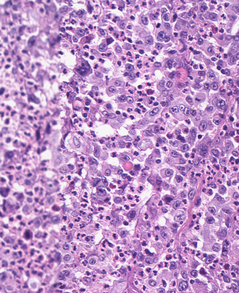
Tumor epithelial tissue: yes
Tumor-associated stroma tissue: no
Normal tissue: no